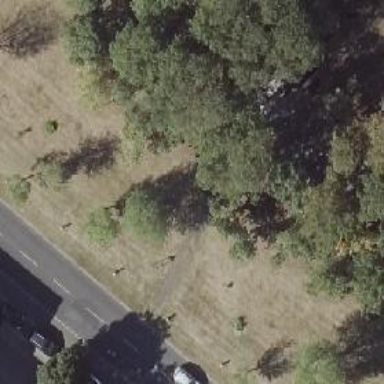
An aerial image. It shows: Footway along the road.